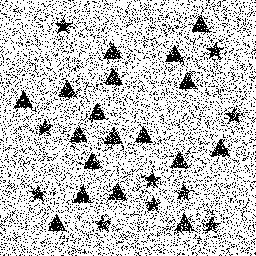
Squares: 0
Triangles: 18
Stars: 10
Total shapes: 28